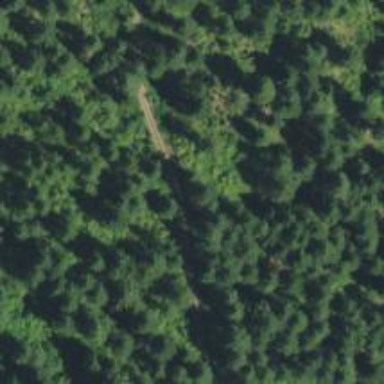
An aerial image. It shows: Track with grade 3 tracktype.